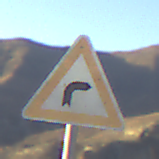
Verkehrszeichen: KurveRechts
Umgebung: Outdoor, Nature
Tageszeit: SunriseSunset
Wetter: Clear
Licht: Natural
Jahreszeit: NotSpecified
Kontrast: HighContrast